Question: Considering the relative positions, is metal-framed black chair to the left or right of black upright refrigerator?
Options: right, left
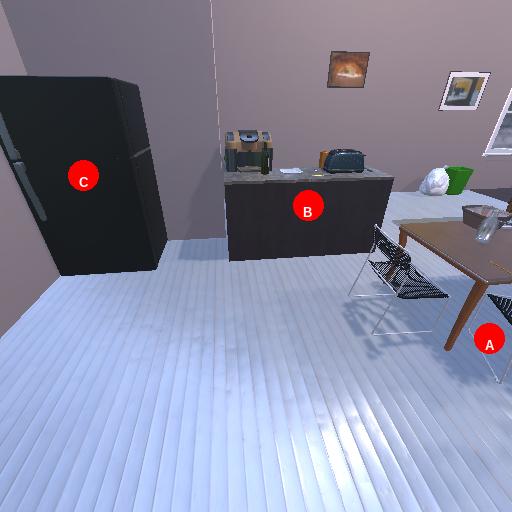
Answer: right